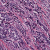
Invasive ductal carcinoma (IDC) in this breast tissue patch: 1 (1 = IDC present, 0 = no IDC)